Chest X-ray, AP view. Patient: 30 years old, sex M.
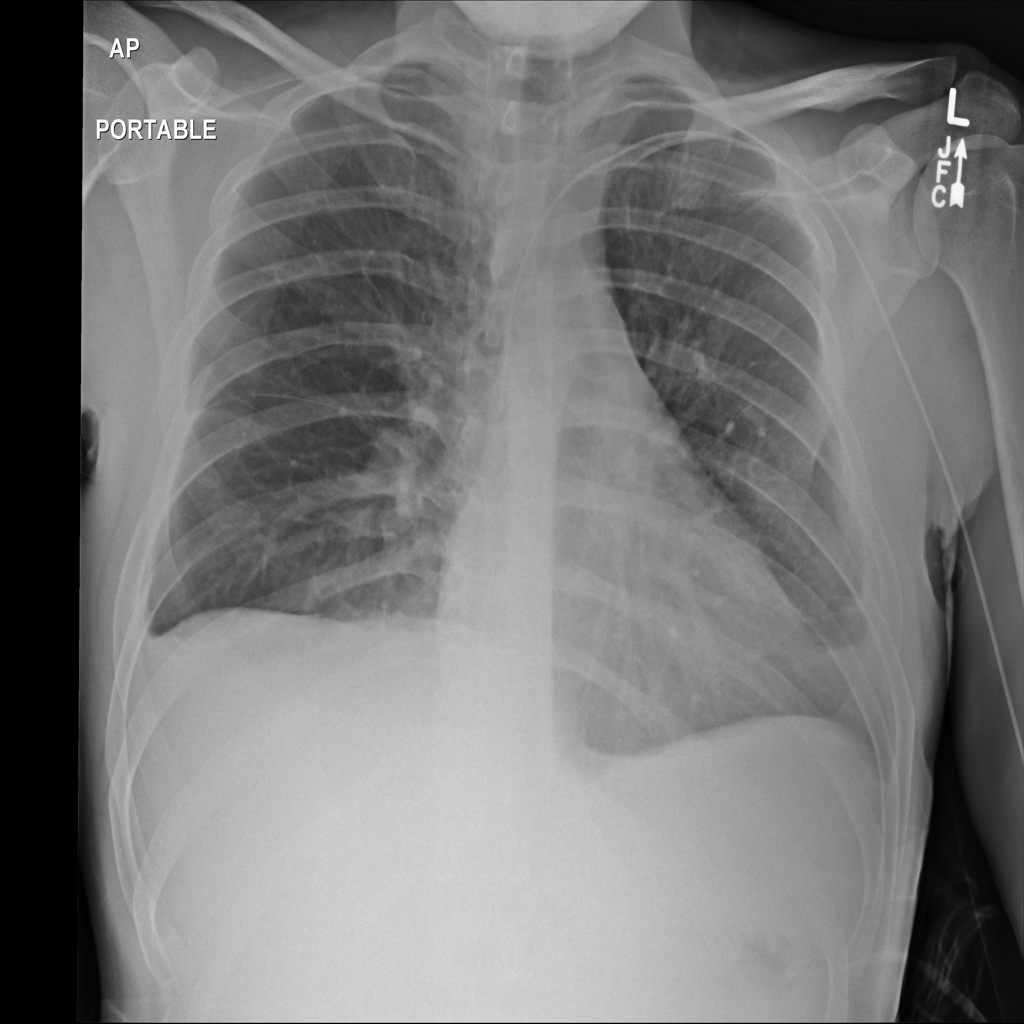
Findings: No Finding